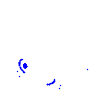
Particle: electron